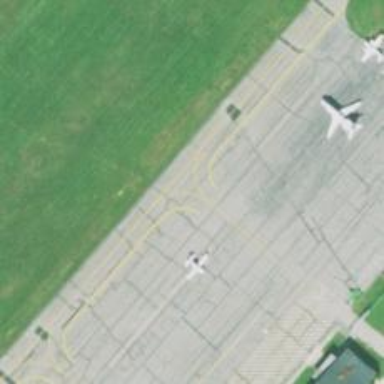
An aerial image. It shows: Image of taxiway at airport.